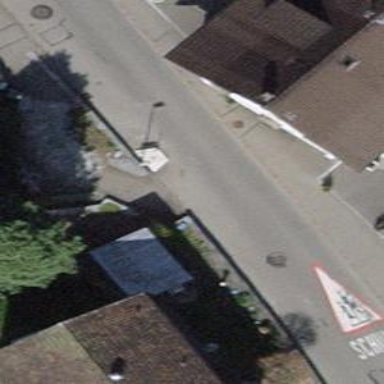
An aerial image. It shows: Chicane for traffic calming.